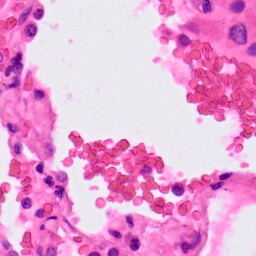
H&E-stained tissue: Lung